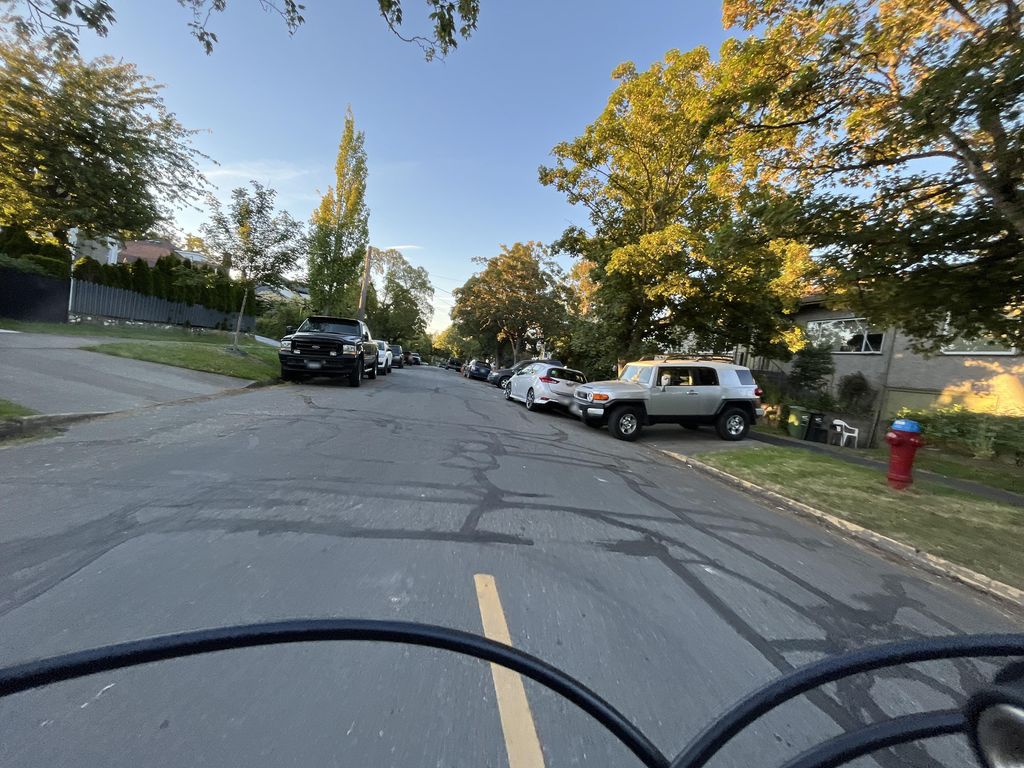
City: victoria